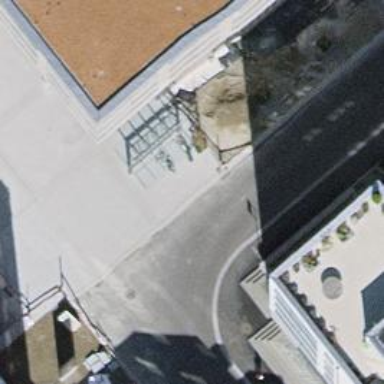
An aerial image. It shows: Bicycle parking facility.